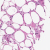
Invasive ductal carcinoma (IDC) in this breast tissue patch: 0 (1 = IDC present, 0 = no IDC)